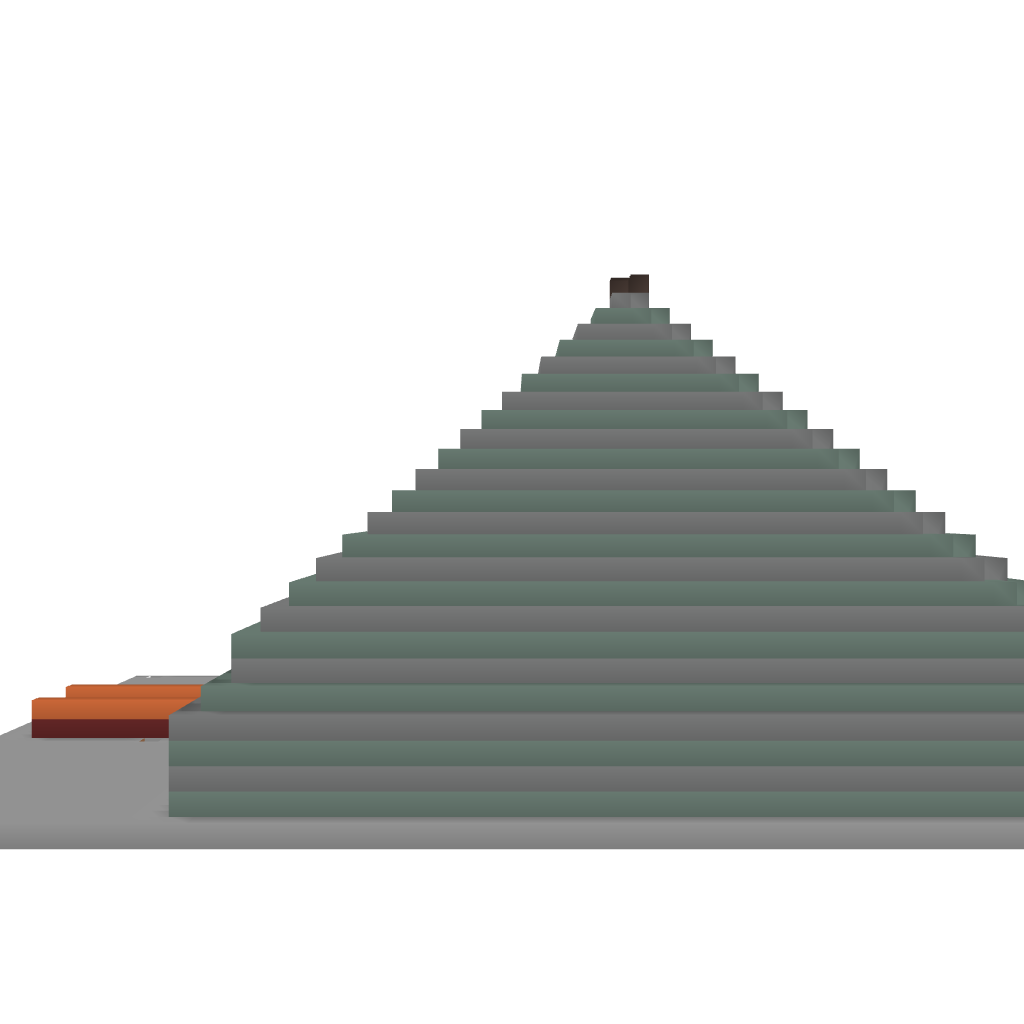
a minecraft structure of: The Hostile Mob Temple